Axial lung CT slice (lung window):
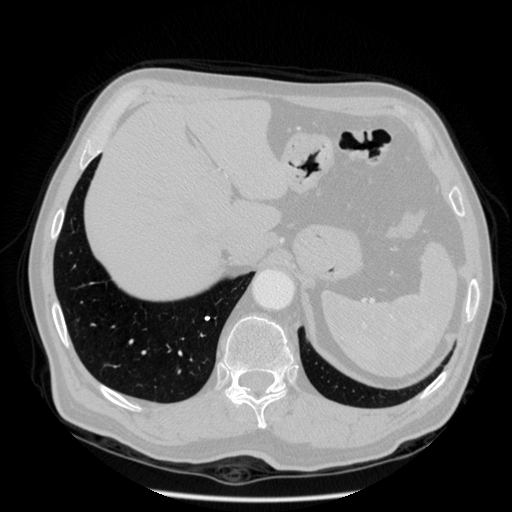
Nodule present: no